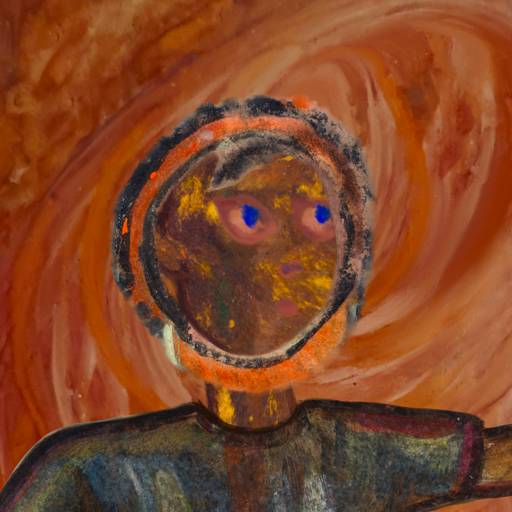
Background: Pious_Lady, Head And Neck Side: Comrade, Face Side: Mother_And_Son_Mother, Bust: Mosgoul, Hair Side: Childish, Head Accessory: Blank, Second Necklace: Blank, Necklace: Blank, Baby: Blank